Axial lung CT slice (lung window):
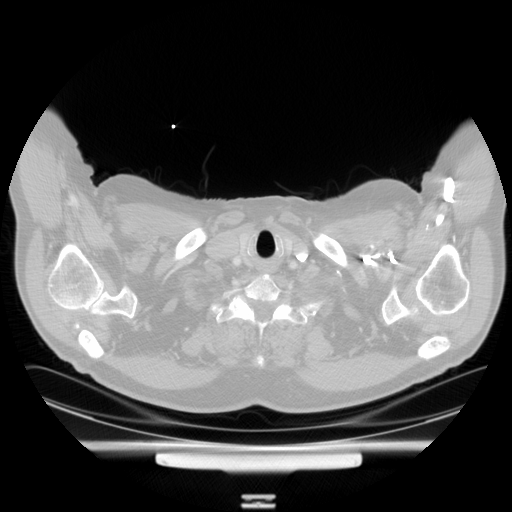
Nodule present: no